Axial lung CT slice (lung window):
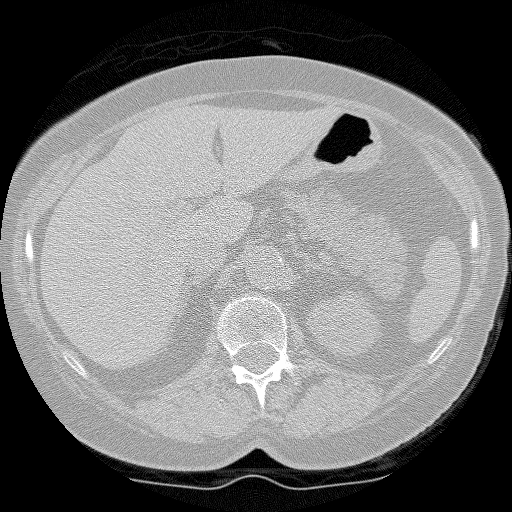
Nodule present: no